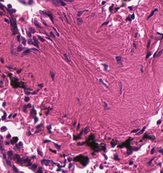
Tumor epithelial tissue: no
Tumor-associated stroma tissue: yes
Normal tissue: no